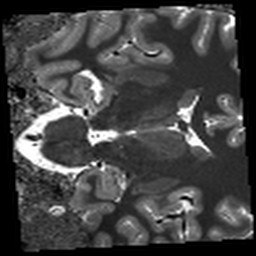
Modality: T1map
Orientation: coronal
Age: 24
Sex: female